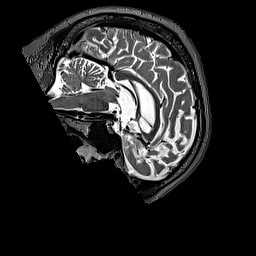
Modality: T2w
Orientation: sagittal
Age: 58
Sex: male
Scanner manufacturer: siemens
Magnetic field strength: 3 T
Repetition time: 3.2 s
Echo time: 0.567 s